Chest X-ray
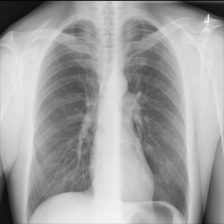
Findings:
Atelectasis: negative
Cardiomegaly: negative
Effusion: negative
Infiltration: positive
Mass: negative
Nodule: negative
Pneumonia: negative
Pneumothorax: negative
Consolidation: negative
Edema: negative
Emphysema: negative
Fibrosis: negative
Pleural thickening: negative
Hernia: negative